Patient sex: M
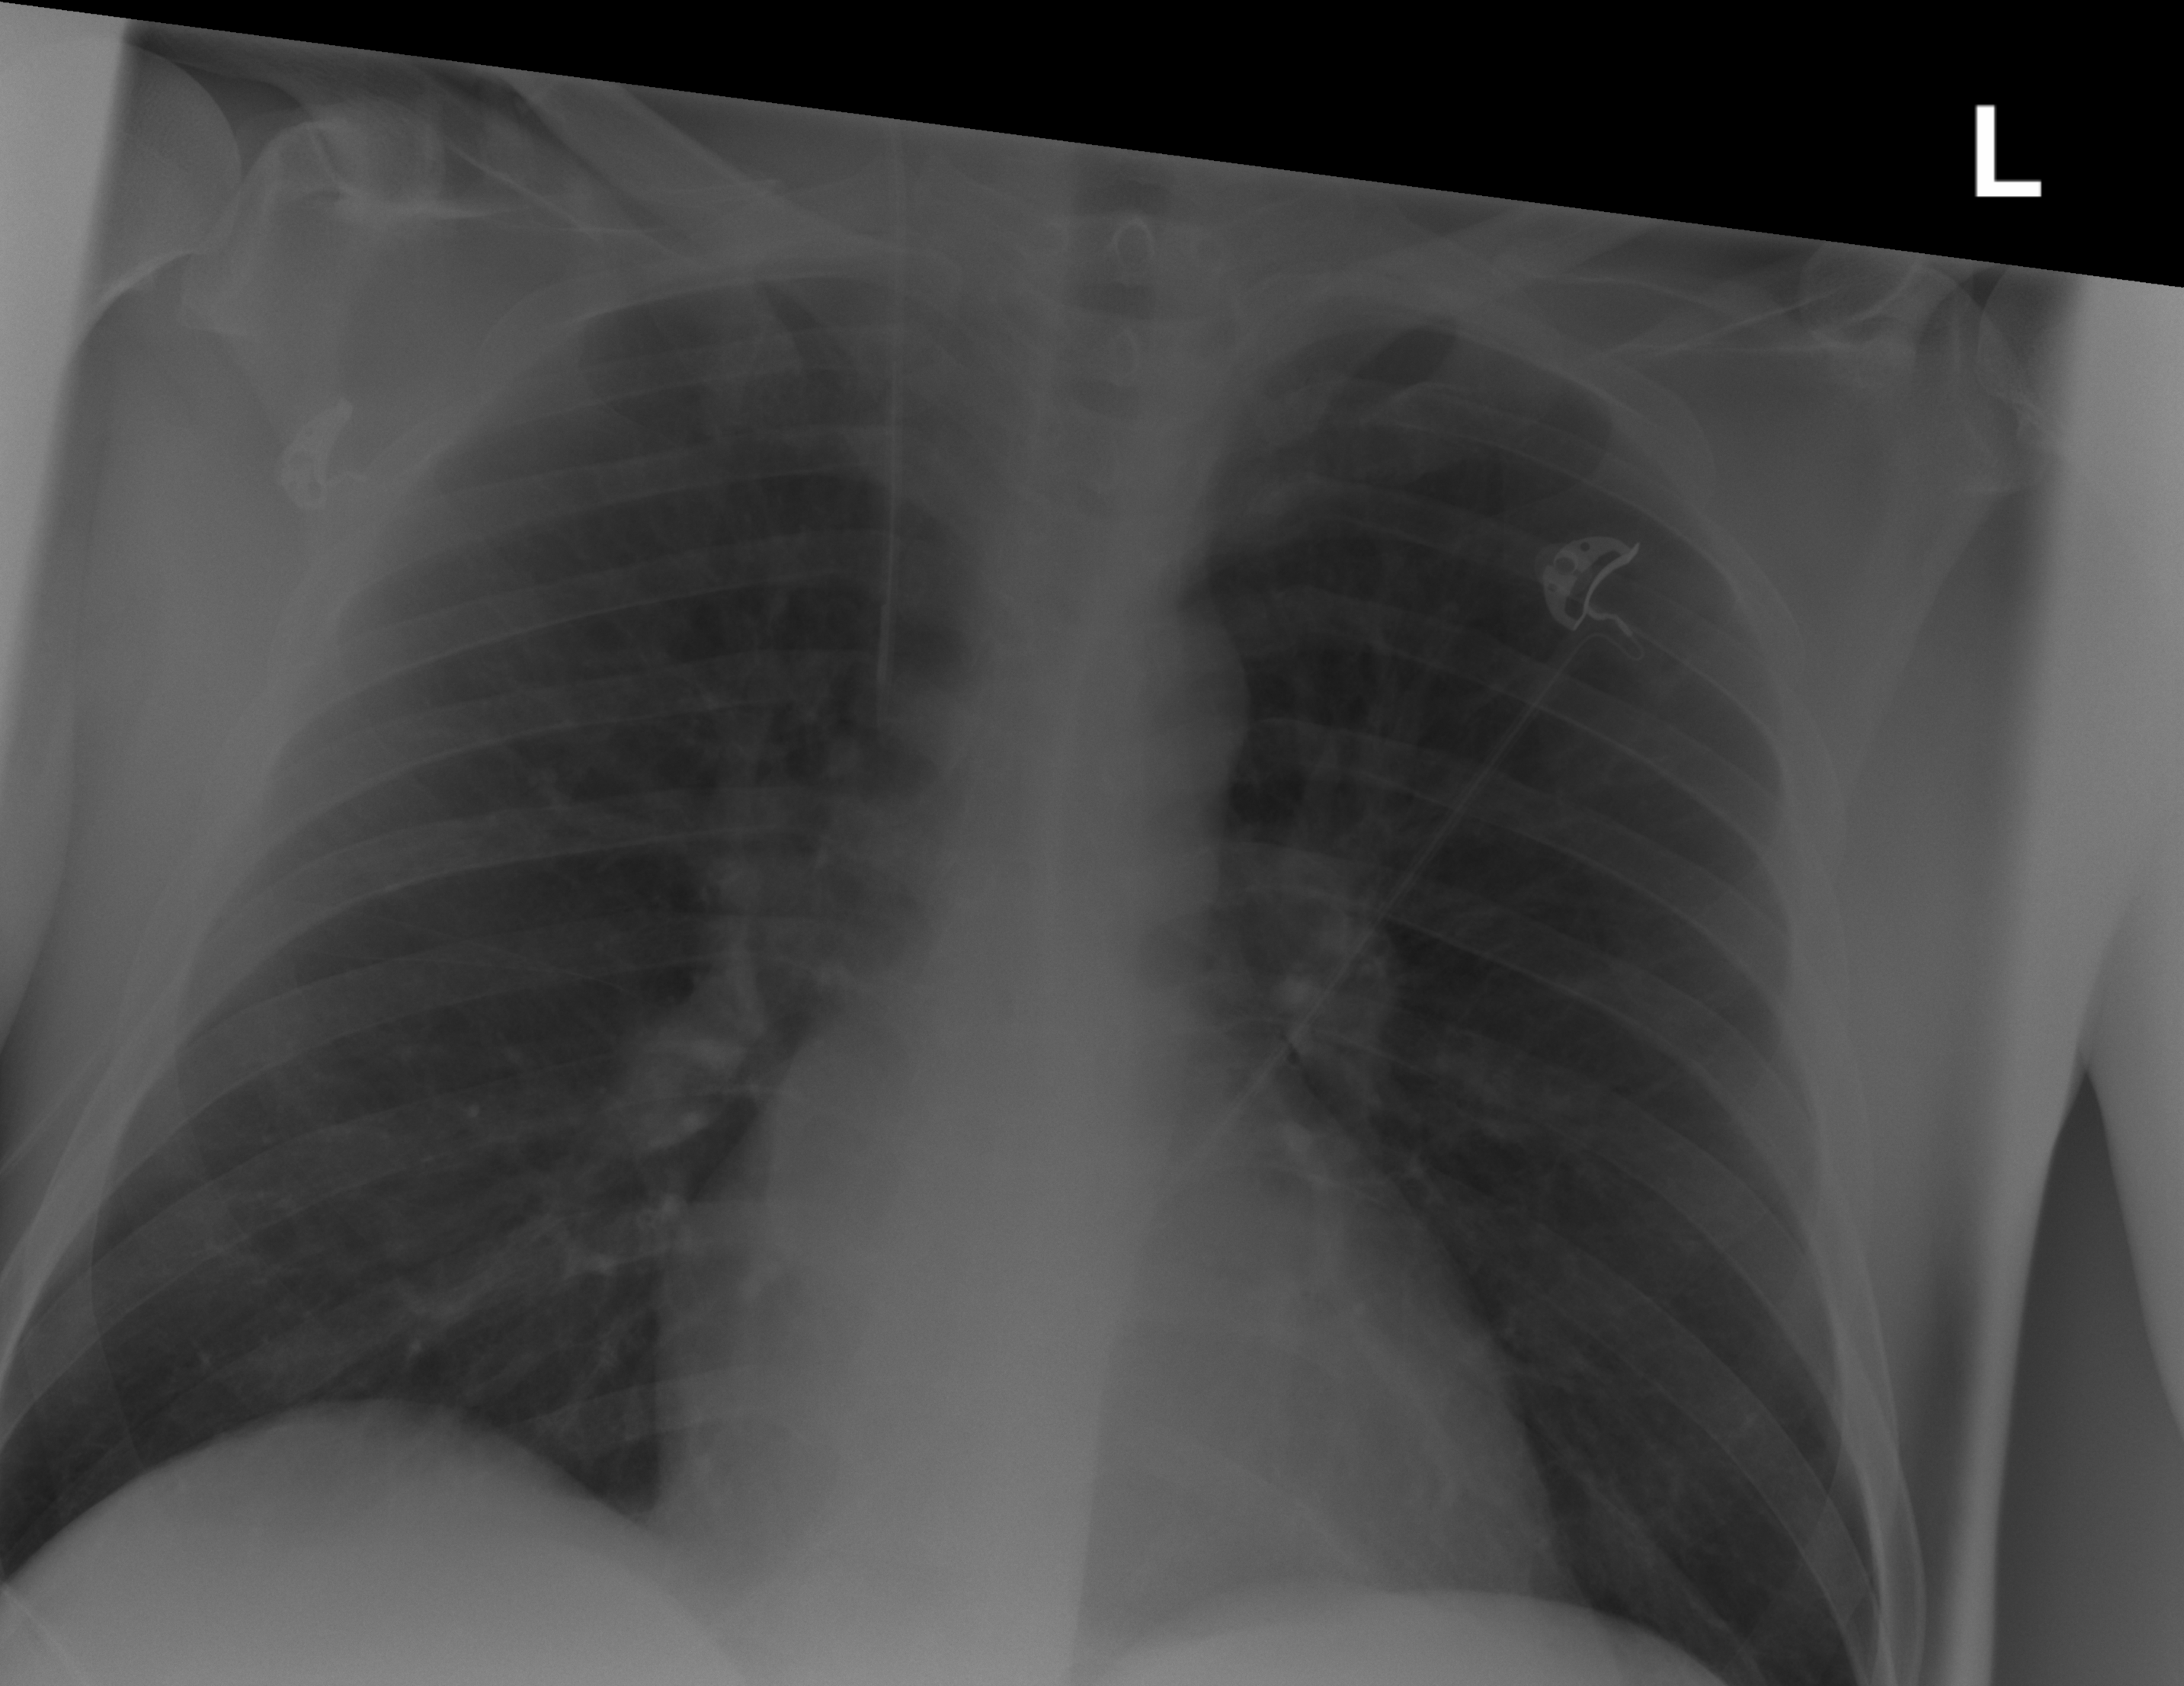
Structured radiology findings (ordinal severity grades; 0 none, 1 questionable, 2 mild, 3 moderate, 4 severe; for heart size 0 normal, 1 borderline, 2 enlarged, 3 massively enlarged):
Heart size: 2
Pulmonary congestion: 1
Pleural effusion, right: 0
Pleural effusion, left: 0
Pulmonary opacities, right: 0
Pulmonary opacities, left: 0
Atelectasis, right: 0
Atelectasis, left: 0